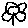
Label: flower